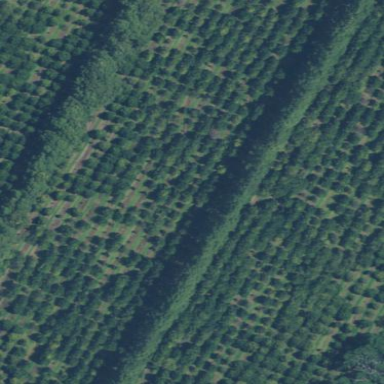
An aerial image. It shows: Orchard filled with macadamia trees.